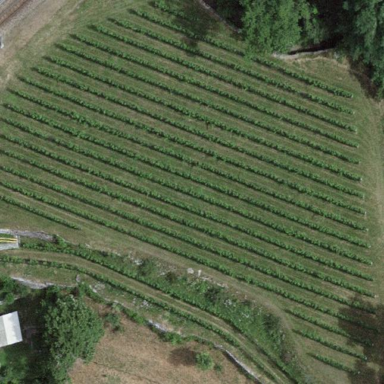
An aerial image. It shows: Vineyard with grape crops.